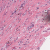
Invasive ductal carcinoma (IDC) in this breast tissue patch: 1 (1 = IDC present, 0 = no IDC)